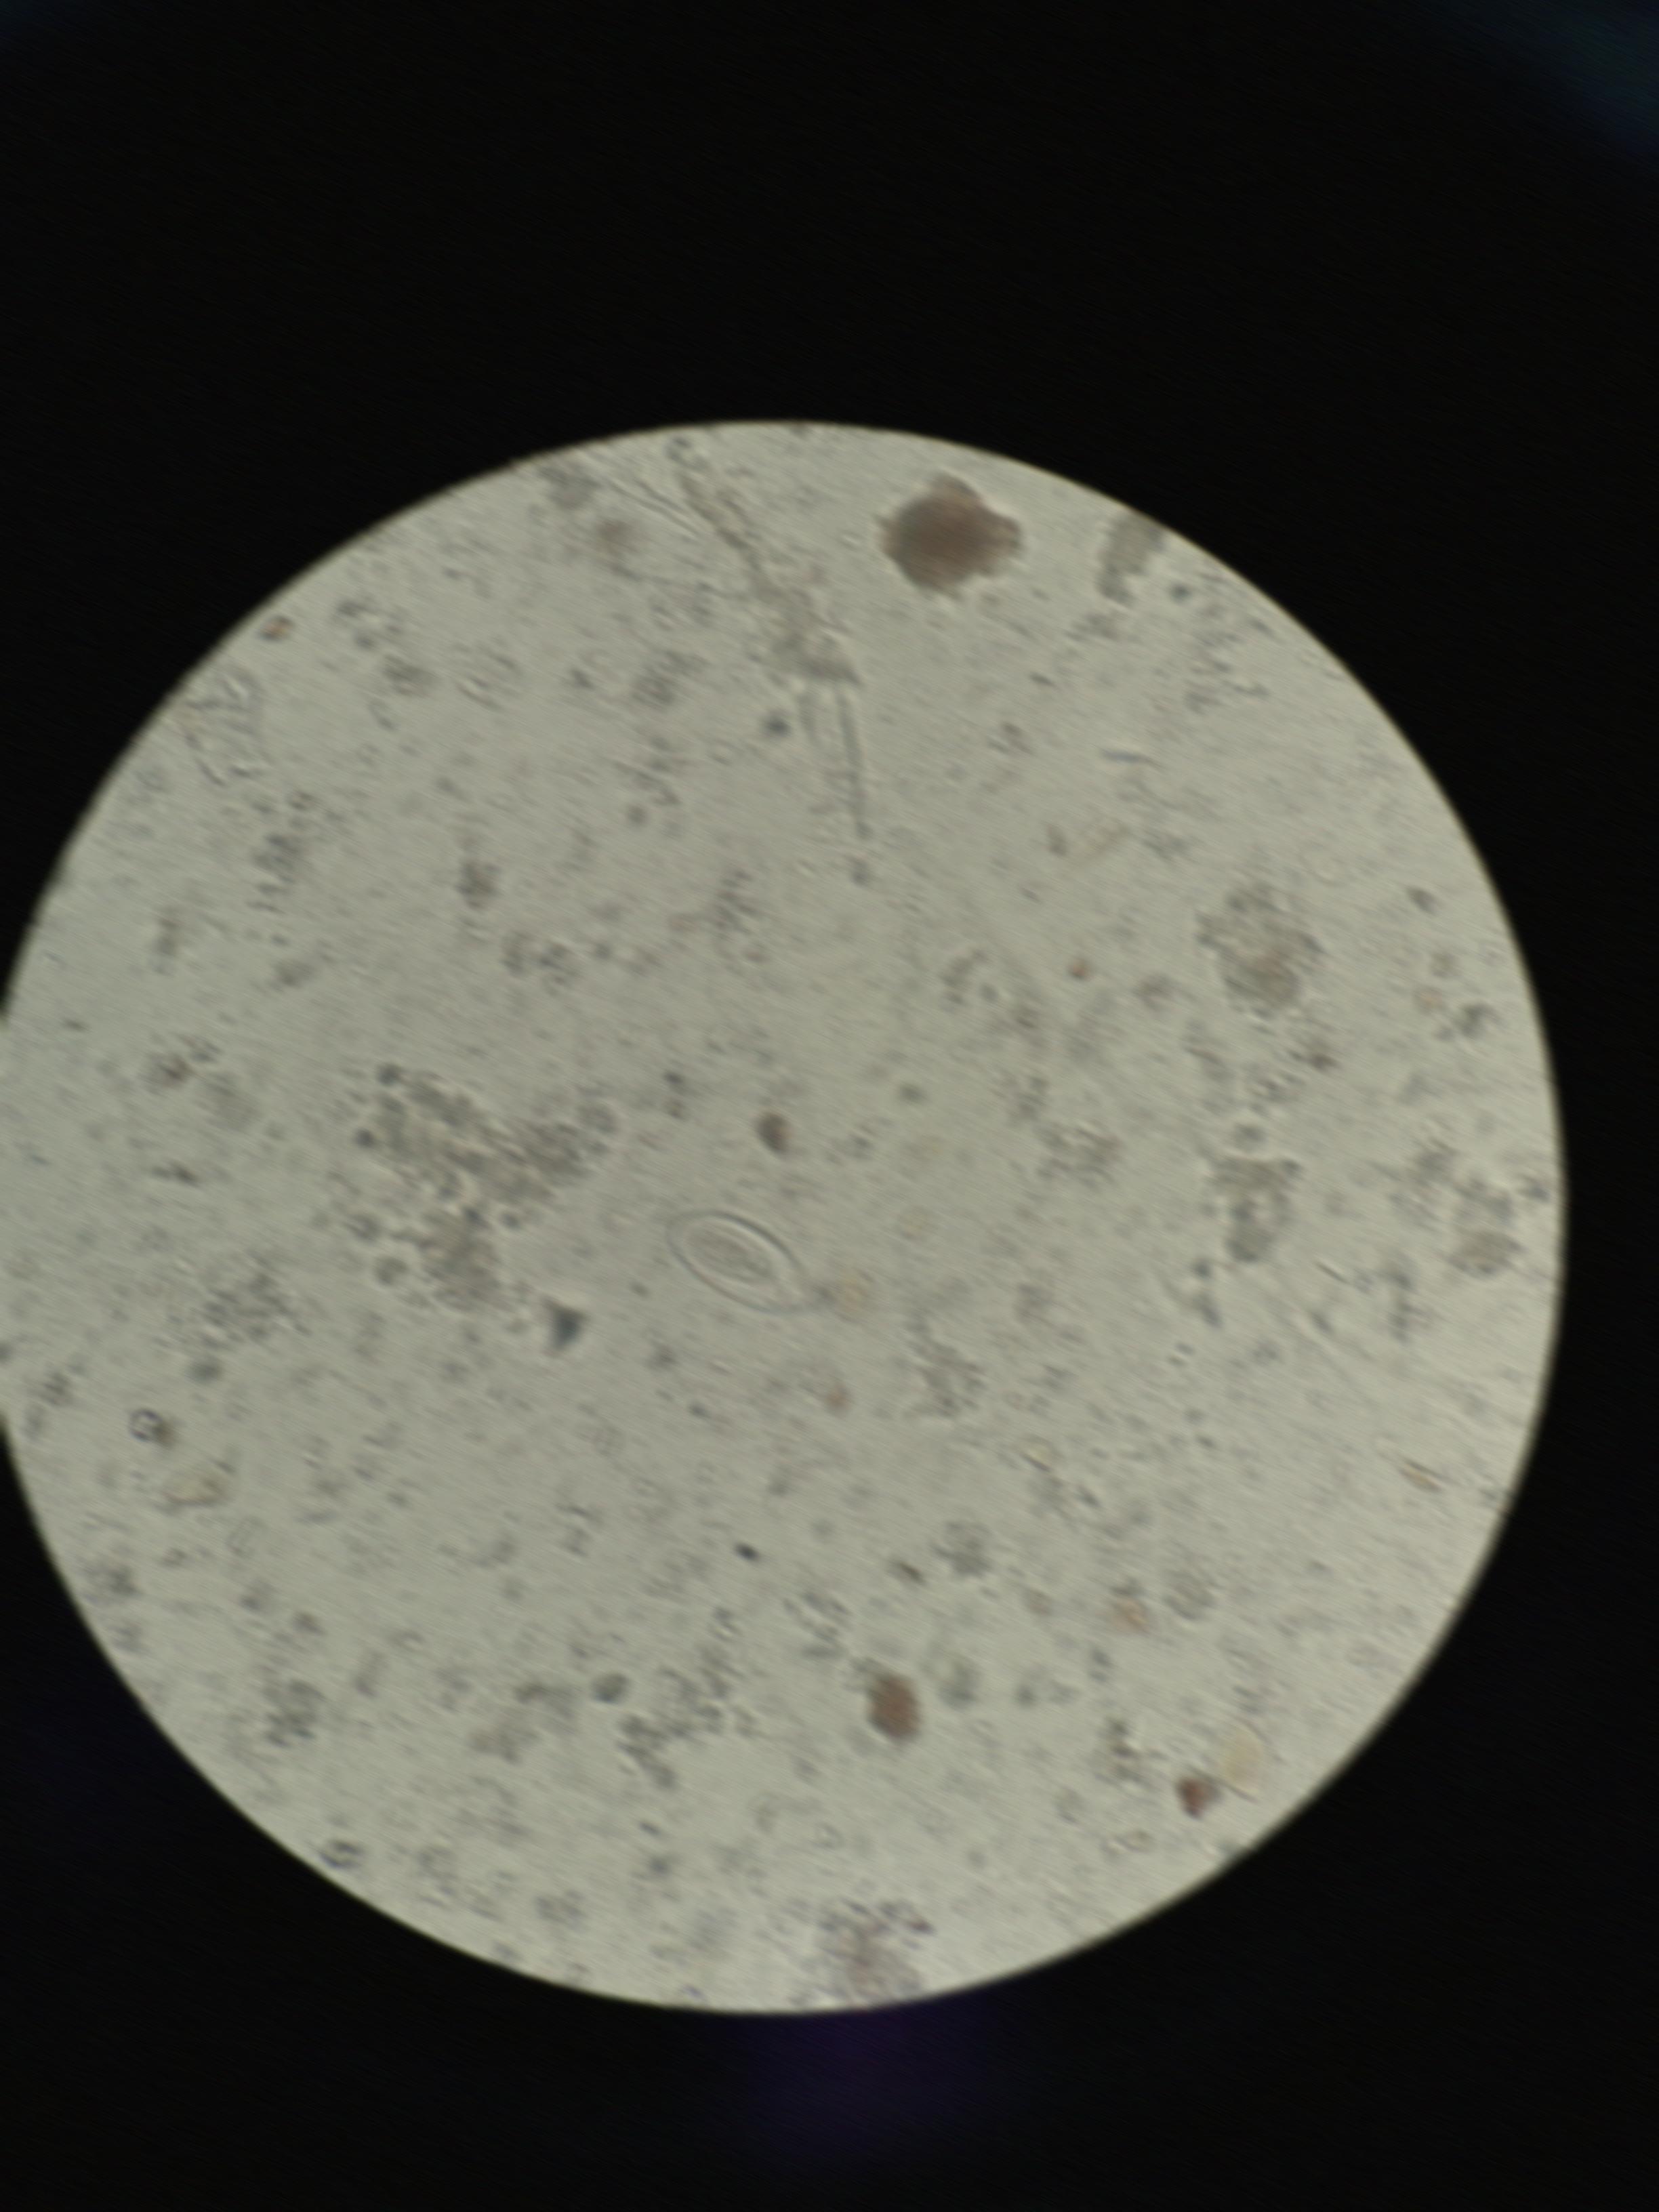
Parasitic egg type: Enterobius vermicularis